Question: Can anyone explain what is the math/physics behind this popular PSP game Locoroco. My understanding about this game collision mechanism is , the whole world is made with bezier curves? If yes - my question is how to build a such a huge endless level , character of these game I guess its blob physics?
Is it tile based level? Please help where to start the research on this topic.
<URL>

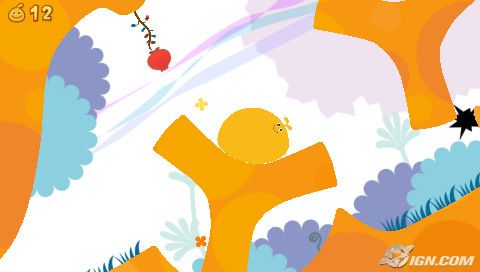
Answer: Vertex level/specific physics with some optimized triangulation algorithm would be my approach.
If you are looking into making a similar game as Locoroco I'd use google to get my answers. A fast search gave me this.
<URL>